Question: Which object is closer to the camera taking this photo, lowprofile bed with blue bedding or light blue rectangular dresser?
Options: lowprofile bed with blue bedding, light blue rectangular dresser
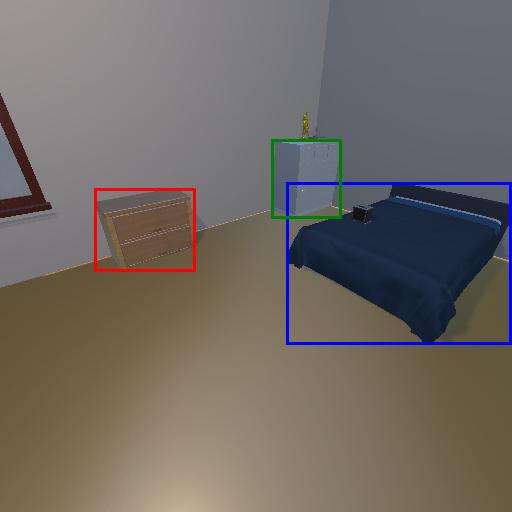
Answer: lowprofile bed with blue bedding